Aerial crown-view tile of a tropical tree (Barro Colorado Island, Panama), acquired 20250512:
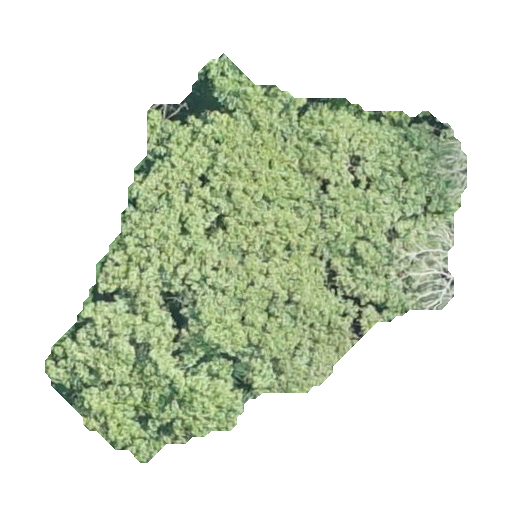
Species: Apeiba membranacea
GBIF accepted scientific name: Apeiba membranacea
Crown area: 149.332 m²